Interaction volume radius: 10 \u00c5
Interaction volume height: 15 \u00c5
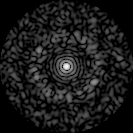
Disorder parameter: 0.8385